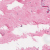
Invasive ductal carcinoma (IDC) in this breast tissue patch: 0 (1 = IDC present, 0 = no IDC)